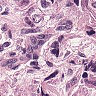
Metastatic tissue present: yes